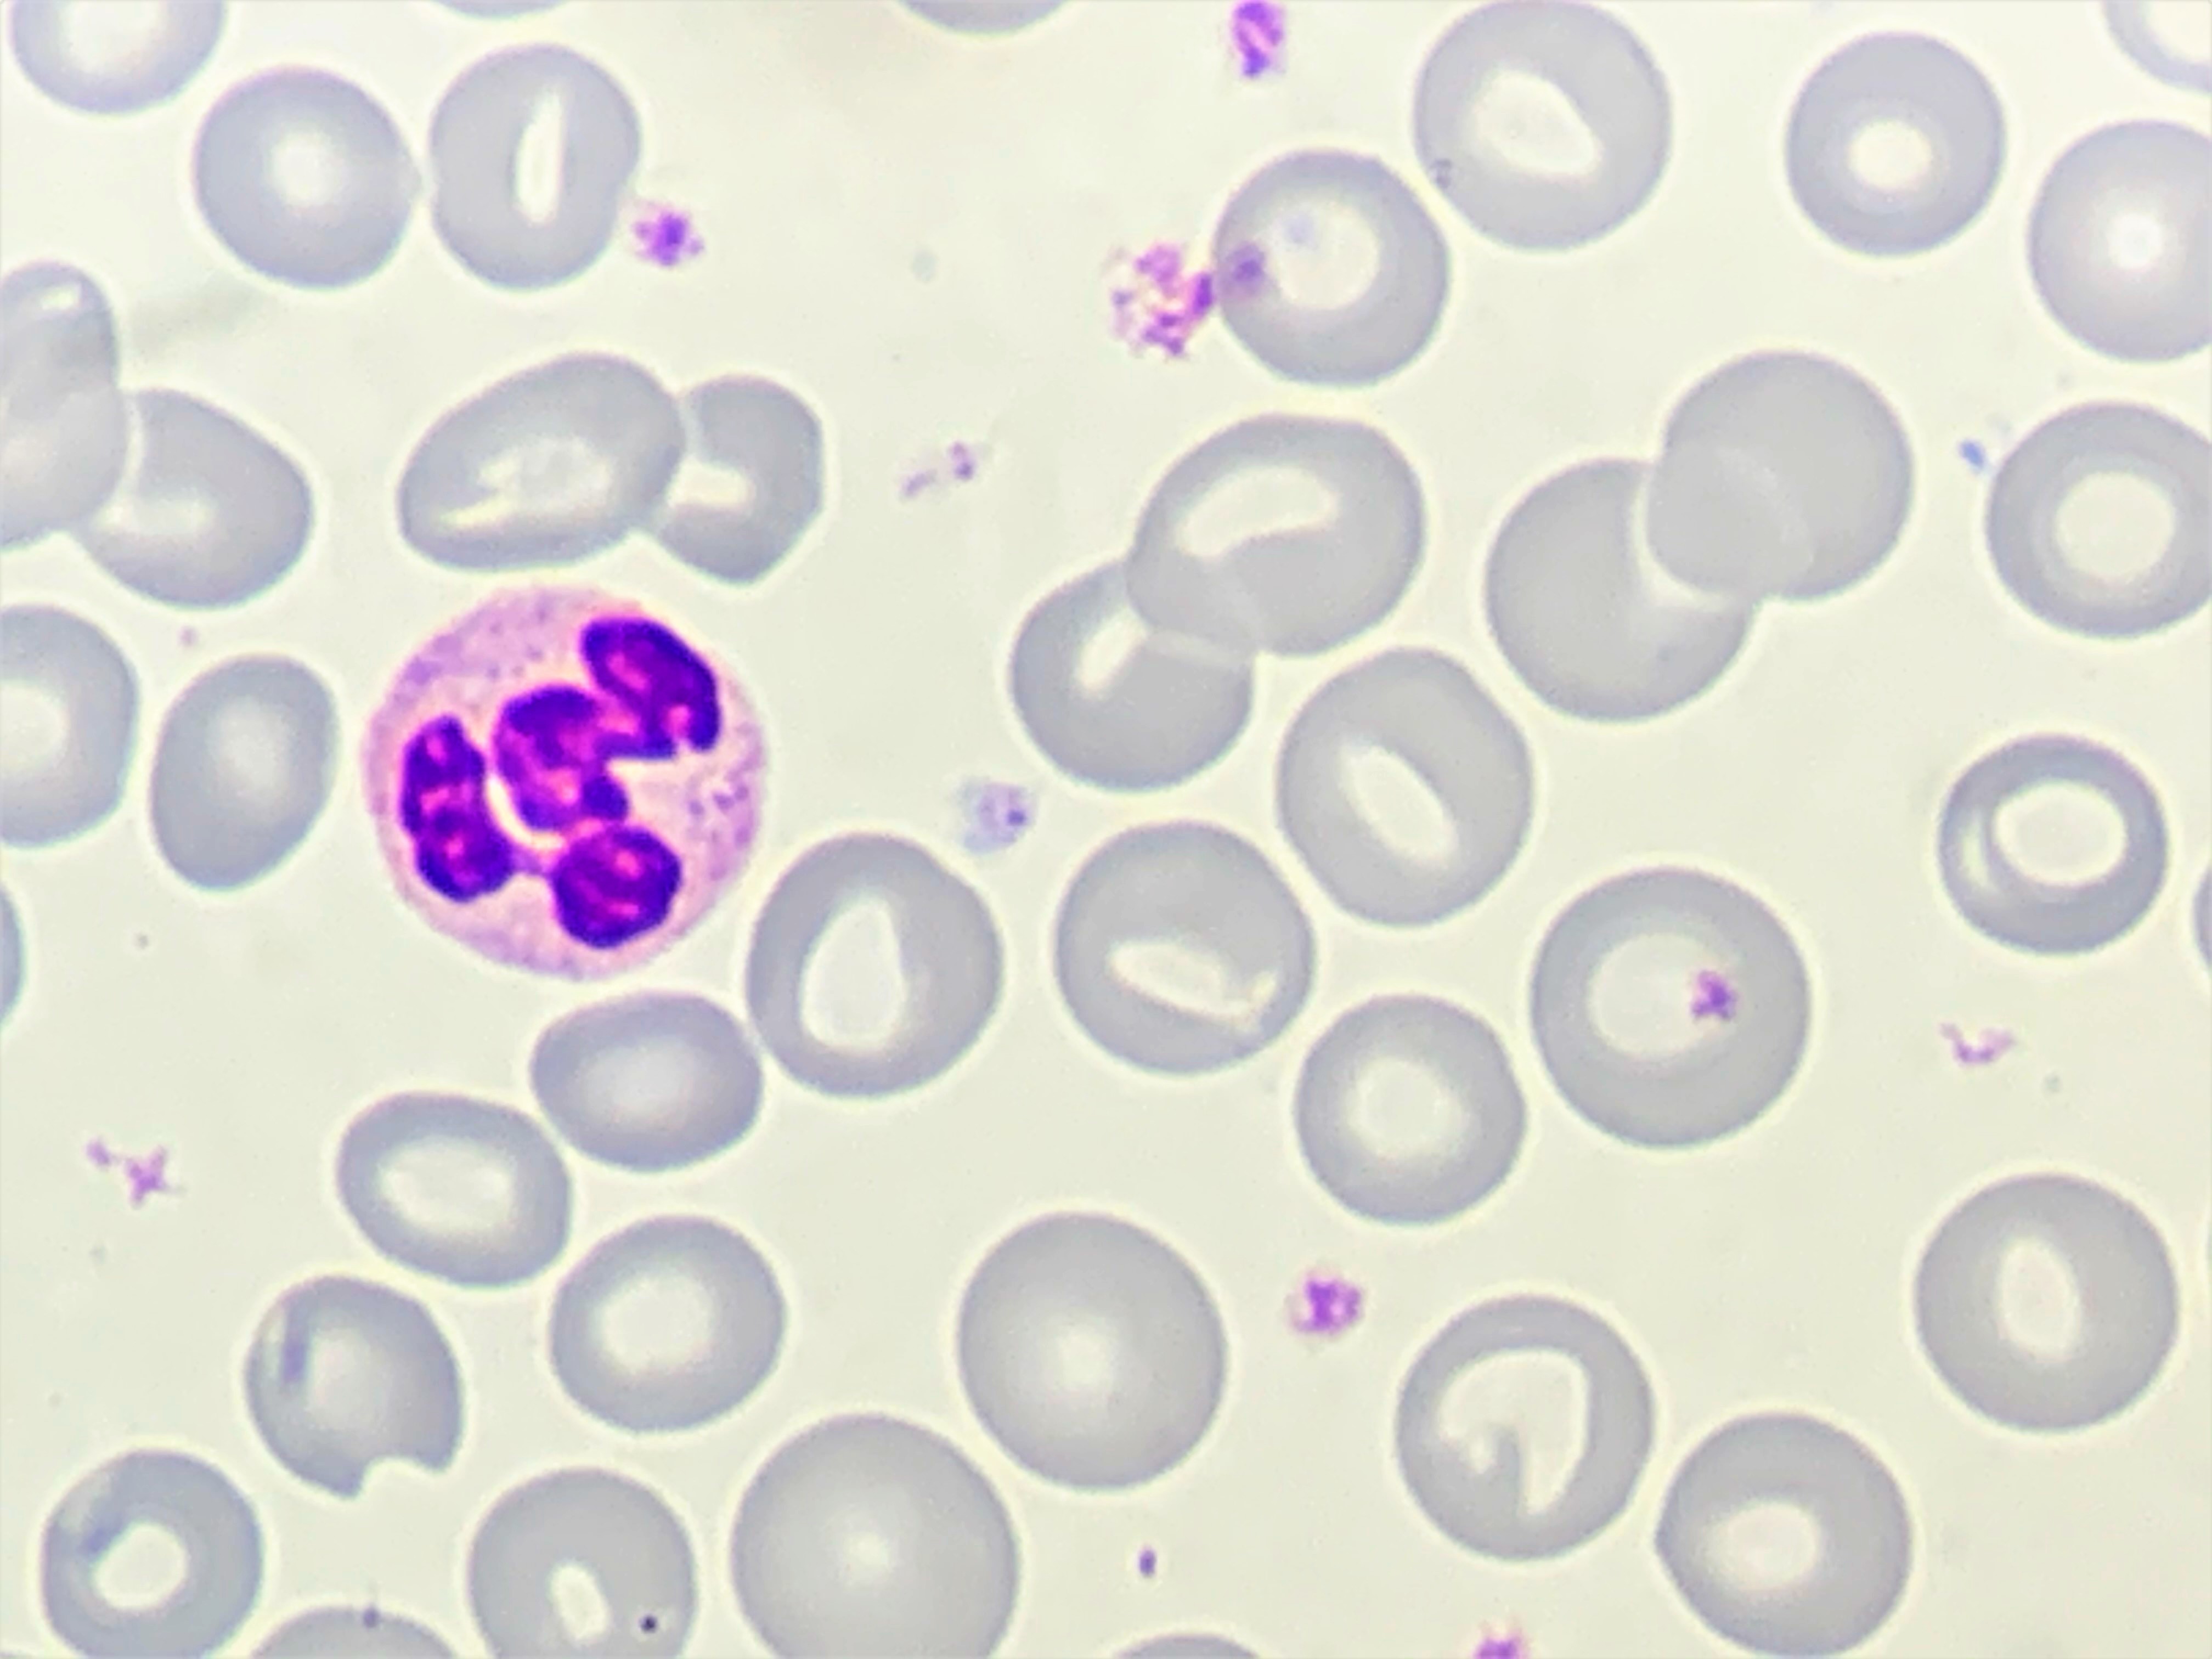
Cell type: NEUTROPHILS